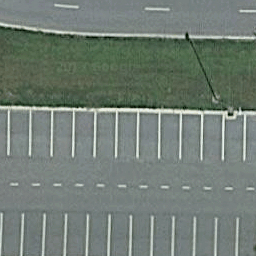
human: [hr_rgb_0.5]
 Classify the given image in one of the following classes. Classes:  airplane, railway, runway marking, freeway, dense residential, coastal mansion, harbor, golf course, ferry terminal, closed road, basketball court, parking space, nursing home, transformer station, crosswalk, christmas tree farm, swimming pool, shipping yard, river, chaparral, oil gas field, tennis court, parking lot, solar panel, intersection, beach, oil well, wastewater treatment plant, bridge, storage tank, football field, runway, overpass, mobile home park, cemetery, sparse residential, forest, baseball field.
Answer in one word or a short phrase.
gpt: parking space